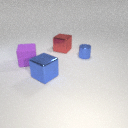
large red metal cube behind large purple rubber cube